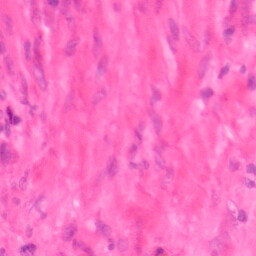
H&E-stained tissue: Colon